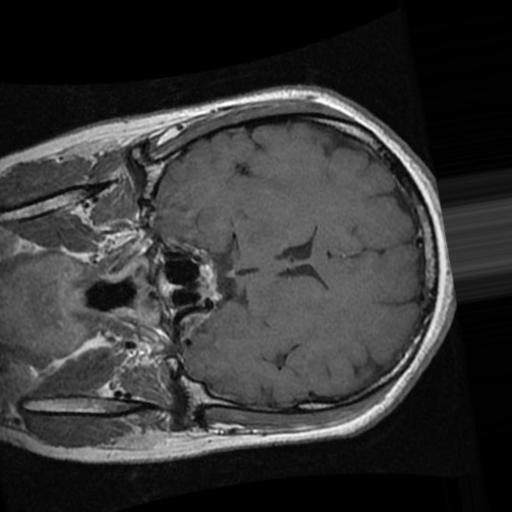
Label: brain_tumor